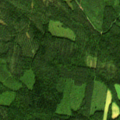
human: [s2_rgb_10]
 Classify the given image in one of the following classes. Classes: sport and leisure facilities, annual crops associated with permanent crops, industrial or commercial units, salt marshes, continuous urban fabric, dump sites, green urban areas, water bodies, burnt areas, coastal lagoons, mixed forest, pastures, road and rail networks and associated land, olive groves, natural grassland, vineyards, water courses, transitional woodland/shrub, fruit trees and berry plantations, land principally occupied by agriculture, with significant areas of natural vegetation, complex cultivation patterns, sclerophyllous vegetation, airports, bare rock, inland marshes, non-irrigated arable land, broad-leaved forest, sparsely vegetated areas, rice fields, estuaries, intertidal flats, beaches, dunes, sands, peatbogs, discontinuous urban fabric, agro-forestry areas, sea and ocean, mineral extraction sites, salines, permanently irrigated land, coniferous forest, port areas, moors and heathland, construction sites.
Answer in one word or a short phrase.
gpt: coniferous forest, mixed forest, transitional woodland/shrub